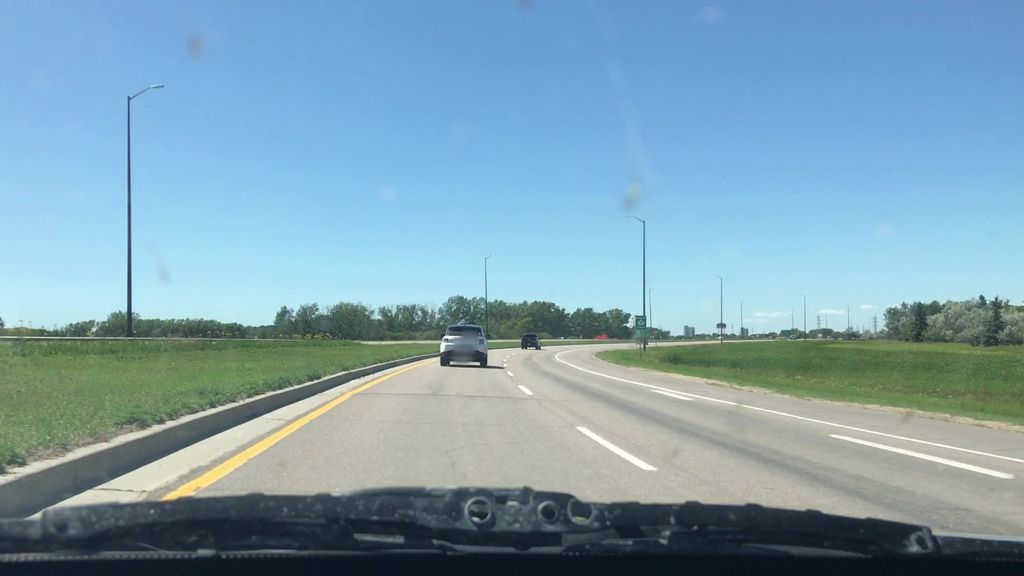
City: winnipeg